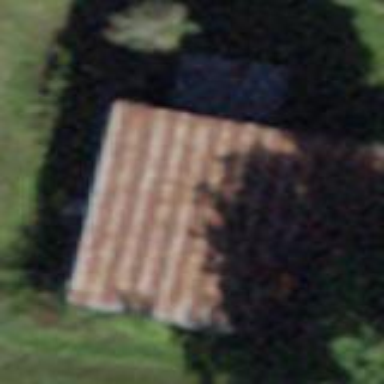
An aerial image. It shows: Shed building.